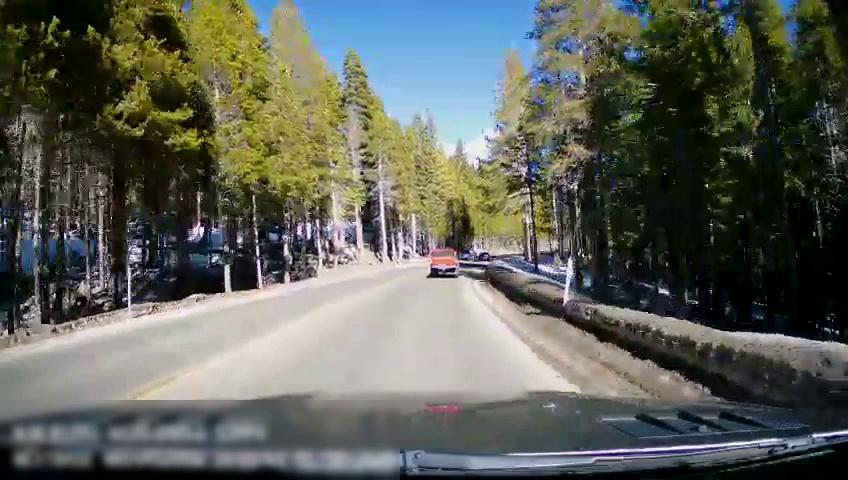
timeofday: Day
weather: Sunny
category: Drivable Space
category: Vehicles | Car
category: Vehicles | Truck
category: Lanes | Opposite Lane